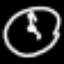
Label: clock